Question: I understand that into a jQuery callback '$(this)' passes a reference to a DOM object (or array of objects) to jquery and constructs a jquery object and I also understand that this is the reference to the DOM object (or array of objects) the jQuery selector selected, but I don't understand why those two different objects have the same jQuery methods in the Chrome inspector:
'''
// Print the object methods (found here on stackoverflow)
function getMethods(obj) {
var result = [];
for (var id in obj) {
try {
if (typeof(obj[id]) == "function") {
result.push(id + ": " + obj[id].toString());
}
} catch (err) {
result.push(id + ": inaccessible");
}
}
return result;
}
...
// into a jquery callback
console.log(getMethods($(this))); // This returns an array of jQuery methods
console.log(getMethods(this)); // This does the same - why??
'''
---
Edit: this is what I see in Google Chrome (latest release at the time of writing this):

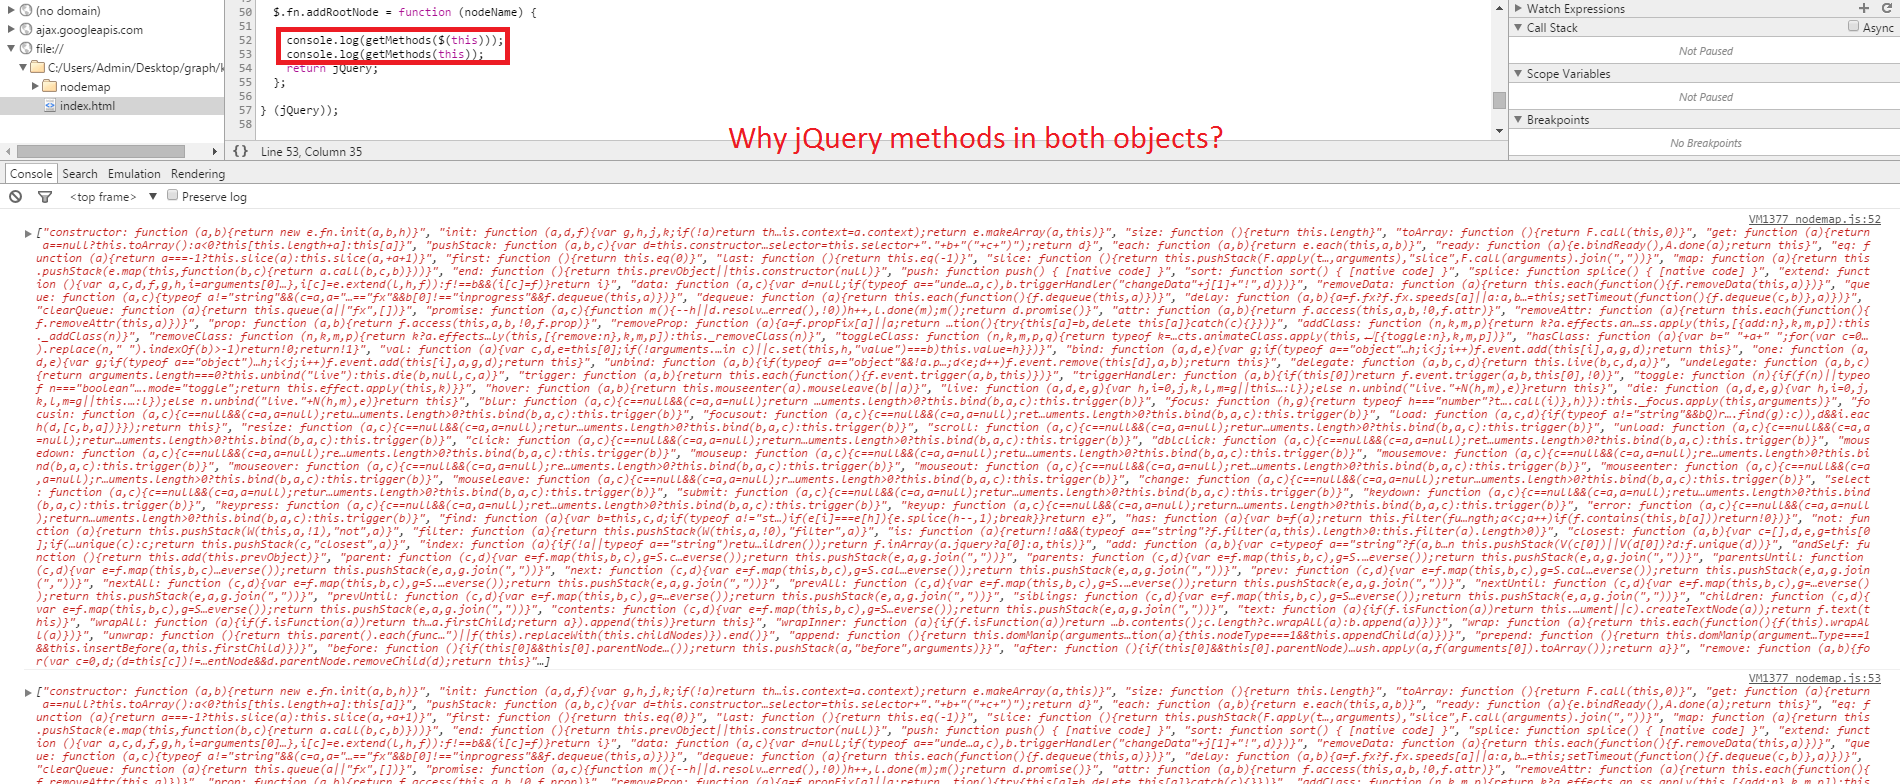
Answer: You are calling those 2 lines of '$.fn.addRootNode'. '$.fn' is a to 'jQuery.prototype'. So, what you did was add a function called 'addRootNode' to jQuery objects. You basically created a "jQuery plugin".
Inside that function, 'this' a jQuery object because you are calling a function that's part of the jQuery prototype. You're doing '$('#yourElement').addRootNode()' somewhere, so 'this' is is the jQuery object 'addRootNode' was called on.
Doing '$(this)' does nothing since 'this' is a jQuery object. jQuery knows this and just returns the same object.